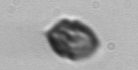
Label: Kryptoperidinium_triquetrum